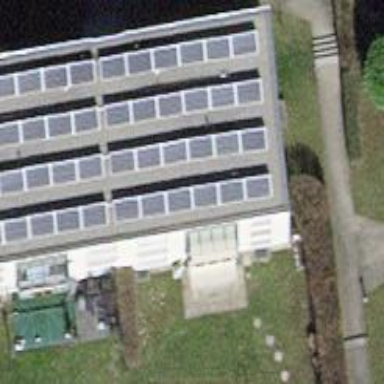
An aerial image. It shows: Residential building with apartments equipped with solar photovoltaic panel generator on the flat roof.